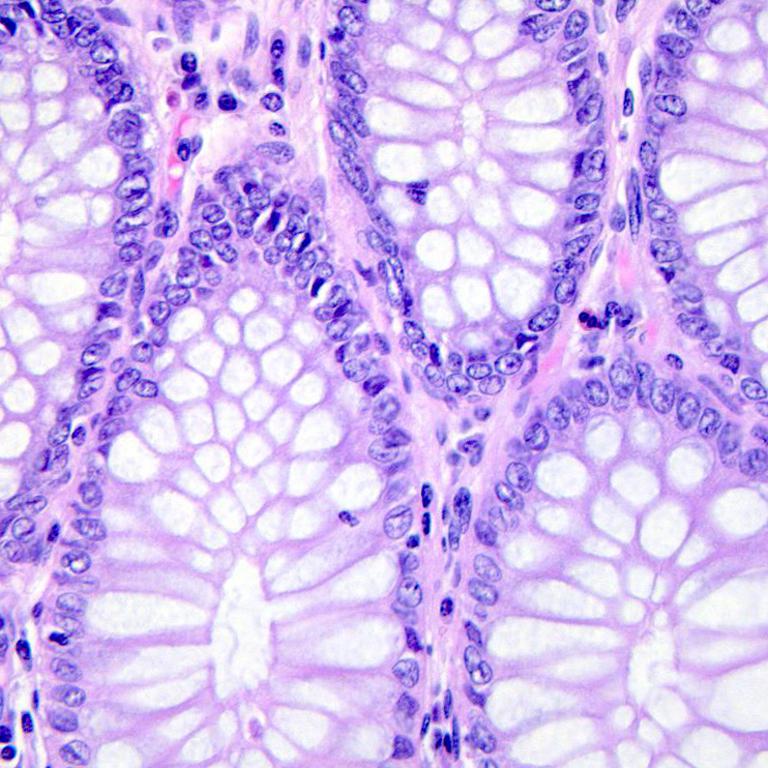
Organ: colon
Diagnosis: benign